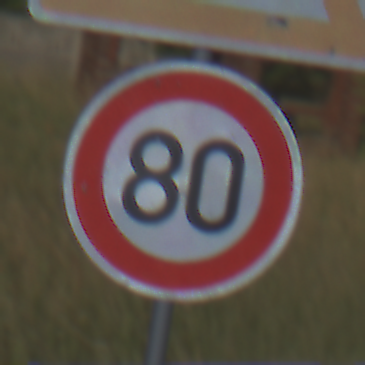
Verkehrszeichen: Geschwindigkeit80
Zusatzzeichen oben: KurveLinks
Umgebung: Outdoor, Nature
Tageszeit: MorningAfternoon
Wetter: Clear
Licht: Natural
Jahreszeit: NotSpecified
Kontrast: HighContrast